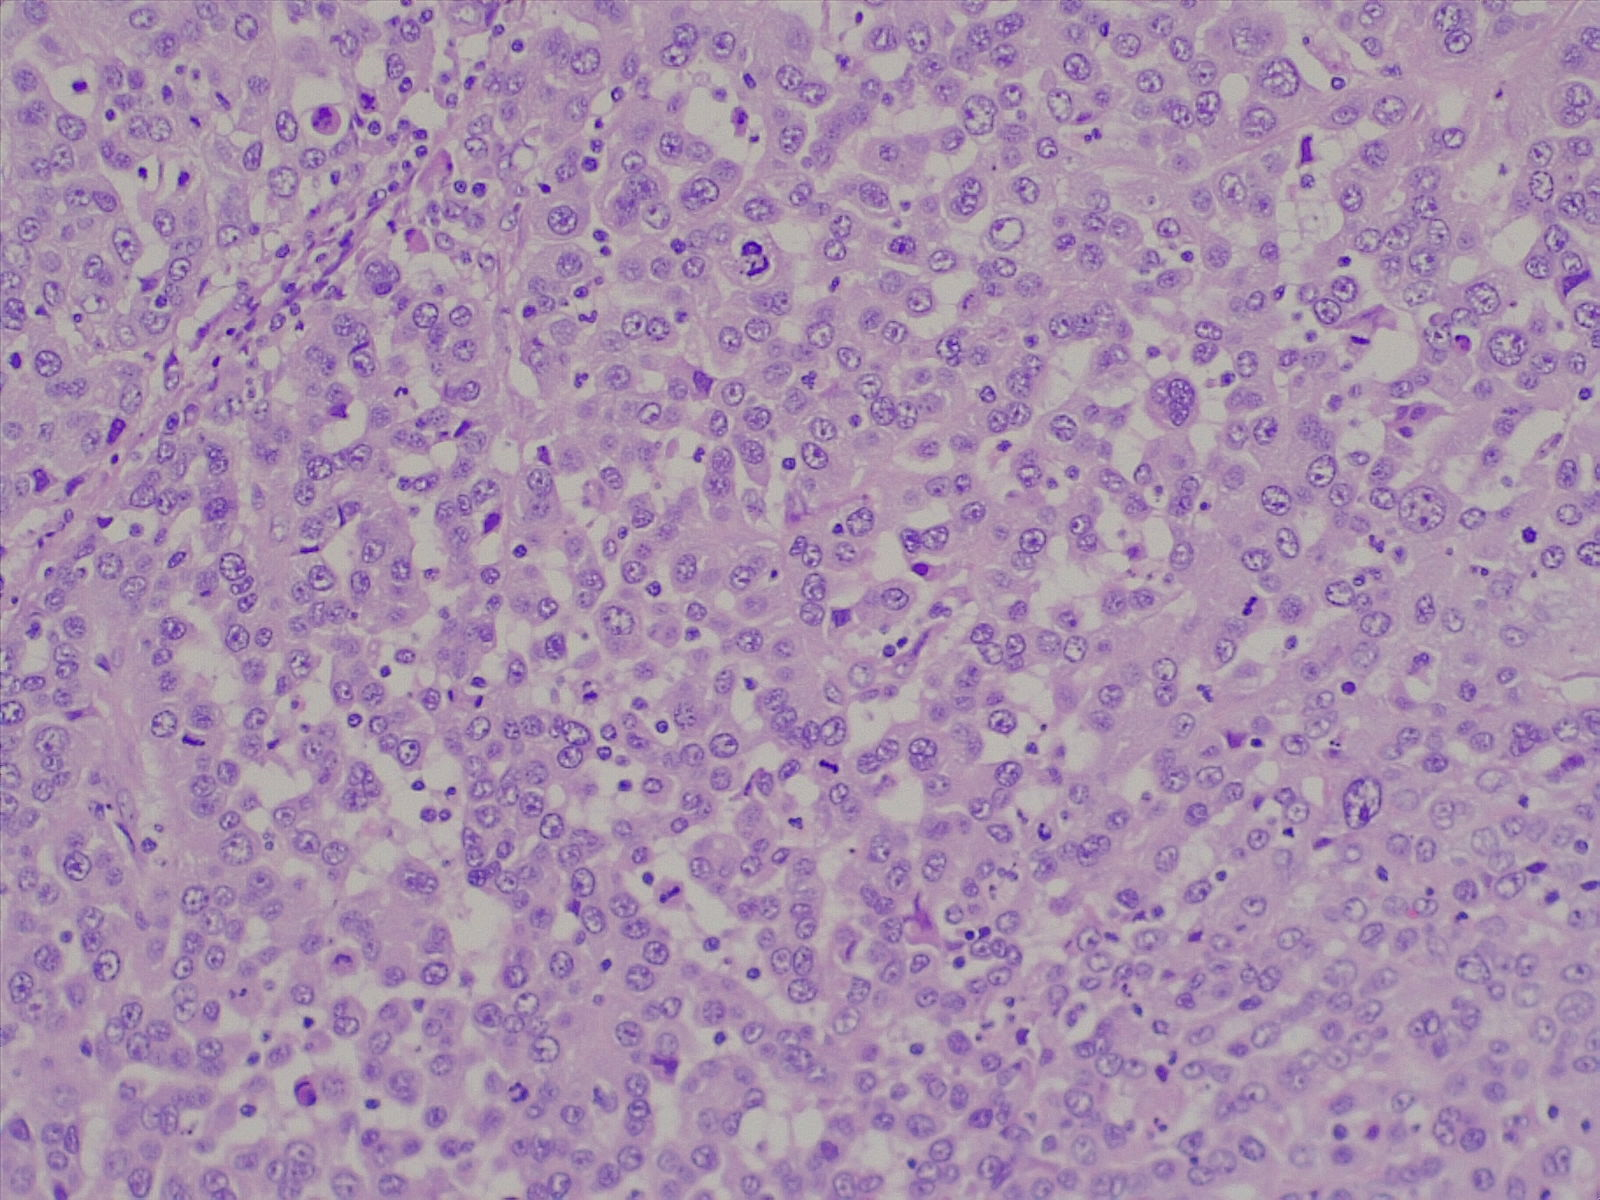
Label: lung adenocarcinoma, poorly differentiated